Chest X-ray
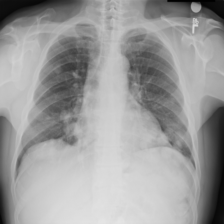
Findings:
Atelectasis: negative
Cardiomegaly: negative
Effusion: negative
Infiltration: positive
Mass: negative
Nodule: positive
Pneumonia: negative
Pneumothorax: negative
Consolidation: negative
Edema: negative
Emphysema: negative
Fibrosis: negative
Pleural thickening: negative
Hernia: negative